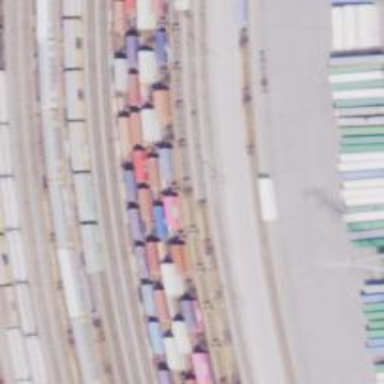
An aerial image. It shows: Railway yard.